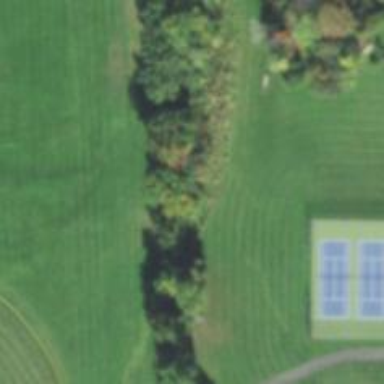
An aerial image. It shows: Disc golf basket.